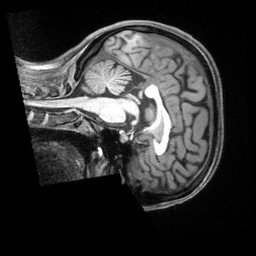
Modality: T1w
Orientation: sagittal
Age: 28
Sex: female
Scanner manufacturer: siemens
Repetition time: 2.3 s
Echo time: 0.00229 s